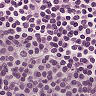
Metastatic tissue present: no